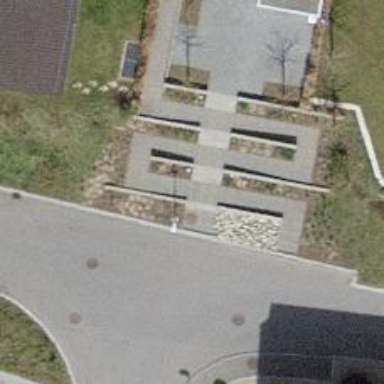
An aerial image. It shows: Road with steps.